【题型】解答题　【知识点】平面几何　【难度】medium
如图, 在 $\triangle ABC$ 中, $AB=3AC$, $AD$ 是 $\angle A$ 的角平分线, 且 $AD=kAC$. \\

( 1 ) 求实数 $k$ 的取值范围; \\
( 2 ) 若 $\triangle ABC$ 的面积为 $\frac{3}{4}$, 则 $k$ 为何值时 $BC$ 最短, 并求出此时 $BC$ 的值. \\
\vspace{1.5em}
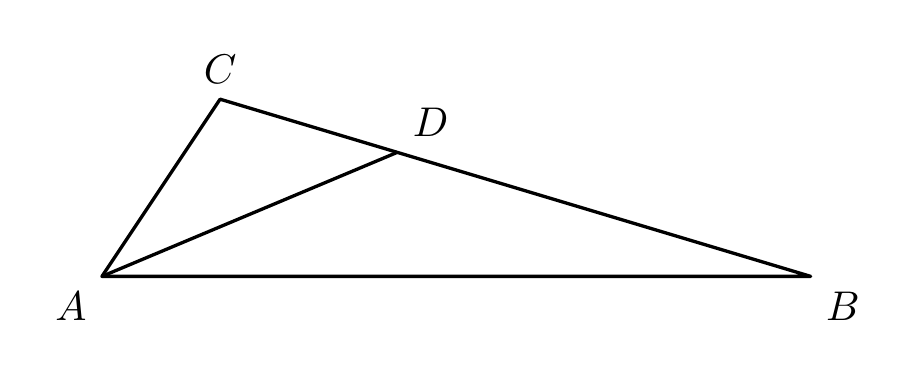
【解答】
【答案】 ( 1 ) $k \in (0, \frac{3}{2})$; \\
( 2 ) $k = \frac{3\sqrt{5}}{5}$, $BC = 2$. \\
\vspace{1em}
【分析】 ( 1 ) 根据三角形面积之间的关系, 结合三角形面积公式、余弦函数的值域性质进行求解即可; \\
( 2 ) 根据三角形面积公式、余弦定理, 结合同角的三角函数关系式、基本不等式进行求解即可. \\
\vspace{1em}
【解答】 解: ( 1 ) 设 $\angle CAB = 2\theta$, \\
因为 $AD$ 是 $\angle A$ 的角平分线, 又因为 $AB = 3AC, AD = kAC$, \\
所以 $\angle CAD = \angle BAD = \theta$, \\
因为 $S_{\triangle ABD} + S_{\triangle ACD} = S_{\triangle ABC}$, \\
所以 $\frac{1}{2} \sin \theta \cdot AB \cdot AD + \frac{1}{2} \sin \theta \cdot AC \cdot AD = \frac{1}{2} \sin 2\theta \cdot AB \cdot AC$, \\
所以 $(AB + AC) \cdot AD = 2\cos \theta \cdot AB \cdot AC$, \\
可得 $4kAC^2 = 6AC^2 \cos \theta$, \\
可得 $k = \frac{3}{2} \cos \theta$, \\
因为 $2\theta \in (0, \pi)$, 所以 $\cos \theta \in (0, 1)$, \\
所以 $k \in (0, \frac{3}{2})$; \\
\vspace{1em}
( 2 ) 因为 $S_{\triangle ABC} = \frac{1}{2} AB \cdot AC \sin 2\theta = \frac{3}{2} AC^2 \sin 2\theta = \frac{3}{4}$, \\
可得 $AC^2 = \frac{1}{2 \sin 2\theta}$, \\
由于余弦定理可得 $BC^2 = AB^2 + AC^2 - 2AB \cdot AC \cdot \cos 2\theta = 10AC^2 - 6AC^2 \cos 2\theta = \frac{10 - 6 \cos 2\theta}{2 \sin 2\theta} = \frac{5 - 3 \cos 2\theta}{\sin 2\theta}$ \\
$= \frac{5 - 3(\cos^2 \theta - \sin^2 \theta)}{2 \sin \theta \cos \theta} = \frac{4 \sin^2 \theta + \cos^2 \theta}{\sin \theta \cos \theta} = \frac{4 \tan^2 \theta + 1}{\tan \theta} = 4 \tan \theta + \frac{1}{\tan \theta} \ge 4$, \\
当 $4 \tan \theta = \frac{1}{\tan \theta}$ 即 $\tan \theta = \frac{1}{2}$ 时等号成立, 于是 $BC \ge 2$, 此时 $\cos \theta = \frac{2\sqrt{5}}{5}$, \\
又因为 $k = \frac{3}{2} \cos \theta$, \\
所以 $k = \frac{3\sqrt{5}}{5}$, 此时 $BC = 2$. \\
\vspace{1em}
【点评】 本题考查角平分线的性质的应用, 三角形面积公式的应用, 基本不等式的性质的应用, 属于中档题.